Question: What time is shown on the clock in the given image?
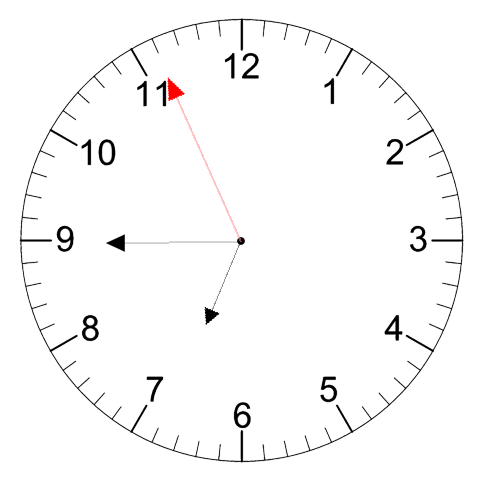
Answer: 06:44:56